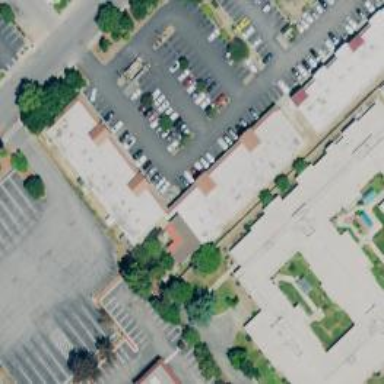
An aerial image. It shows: Retail area.